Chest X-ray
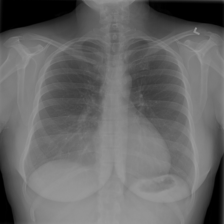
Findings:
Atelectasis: negative
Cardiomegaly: negative
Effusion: negative
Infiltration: negative
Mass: negative
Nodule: negative
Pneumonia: negative
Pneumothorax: negative
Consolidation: negative
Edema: negative
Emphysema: negative
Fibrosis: negative
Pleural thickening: negative
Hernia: negative